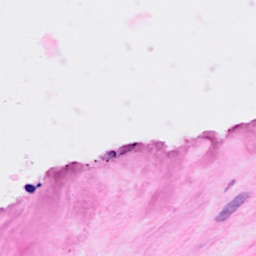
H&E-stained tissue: Breast